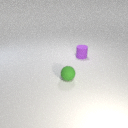
small purple rubber cylinder to the right of small green rubber sphere